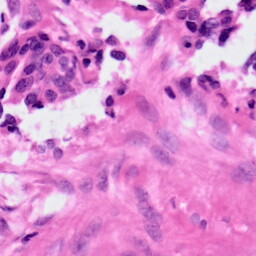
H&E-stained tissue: Ovarian